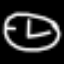
Label: clock